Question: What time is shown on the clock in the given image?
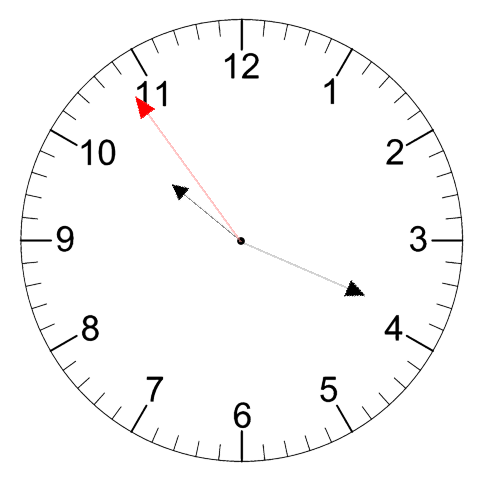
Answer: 10:18:54